Platform: macOS
Application: Arc Browser
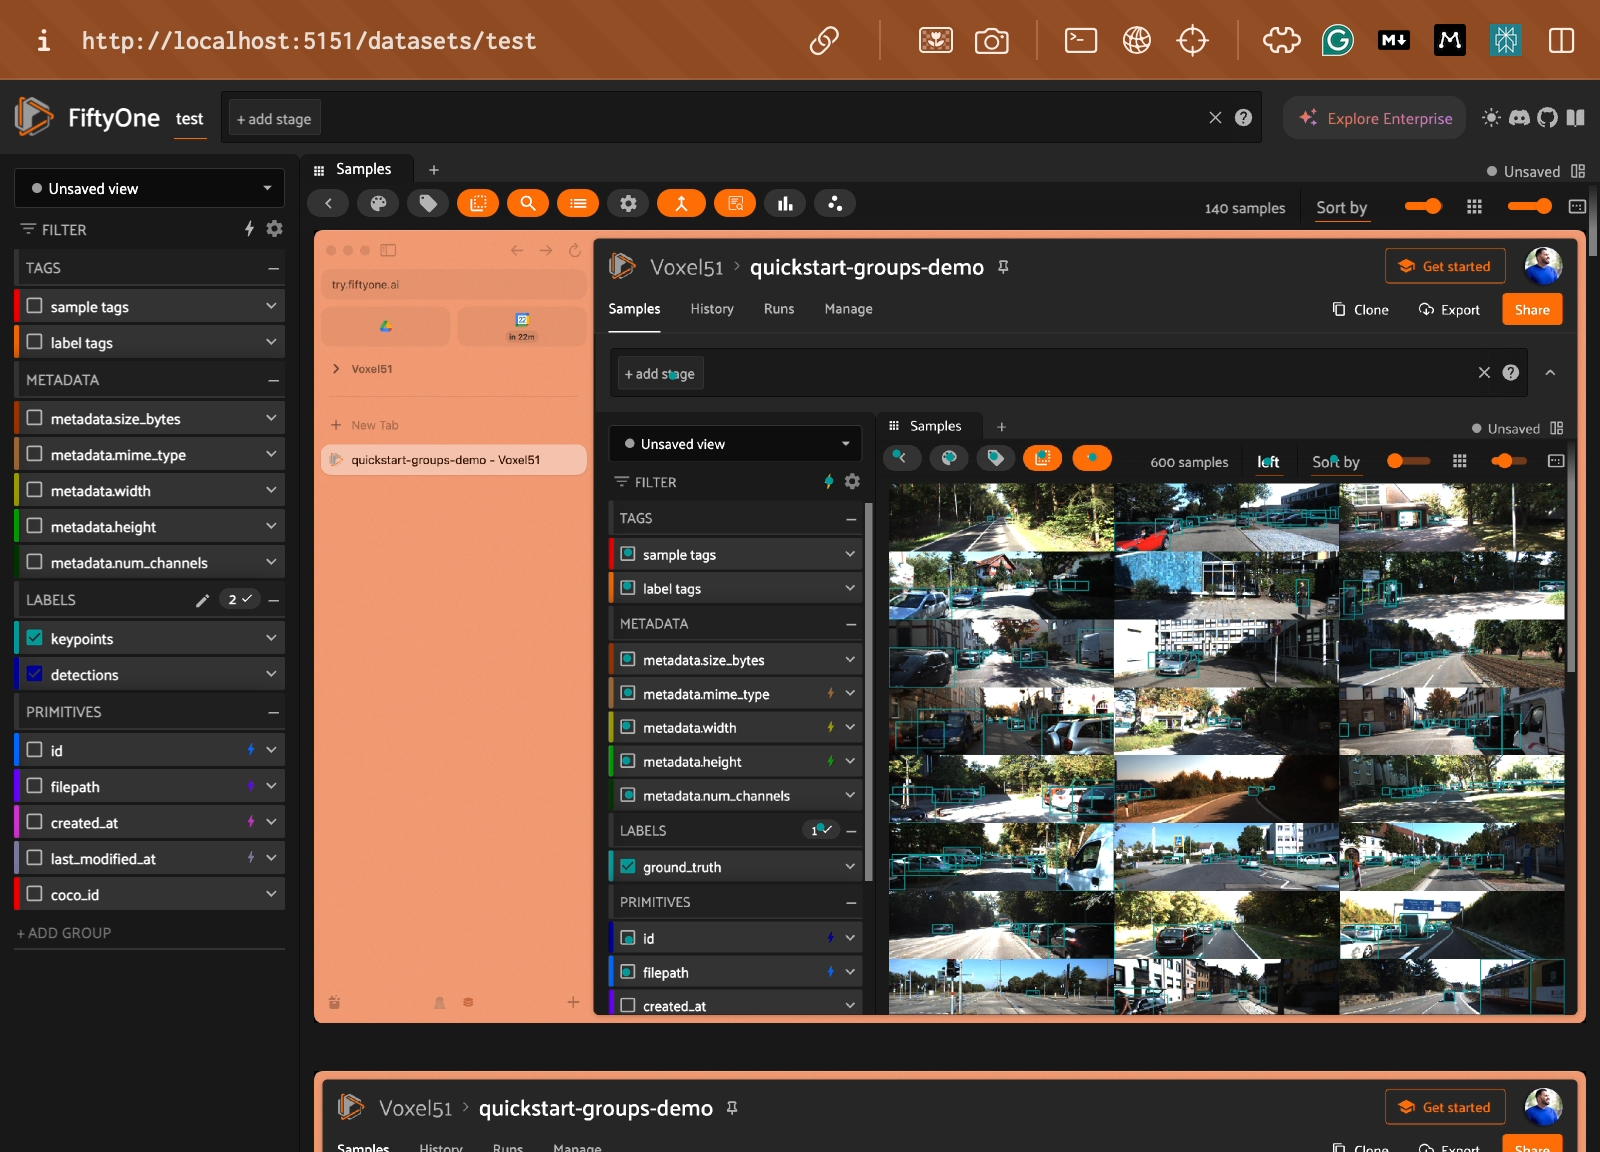
task_description: Open Sort by text similarity menu
action_type: click
element_info: Icon
steps_since_start: 1